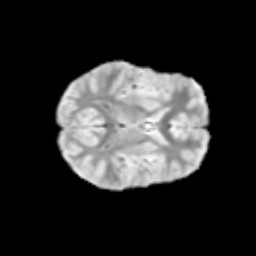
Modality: T2w
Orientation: axial
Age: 9
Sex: female
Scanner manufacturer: siemens
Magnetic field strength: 3 T
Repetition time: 3.8 s
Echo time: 0.07 s